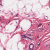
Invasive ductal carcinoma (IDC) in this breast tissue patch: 0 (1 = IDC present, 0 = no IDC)